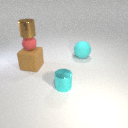
small cyan metal cylinder in front of large brown rubber cube